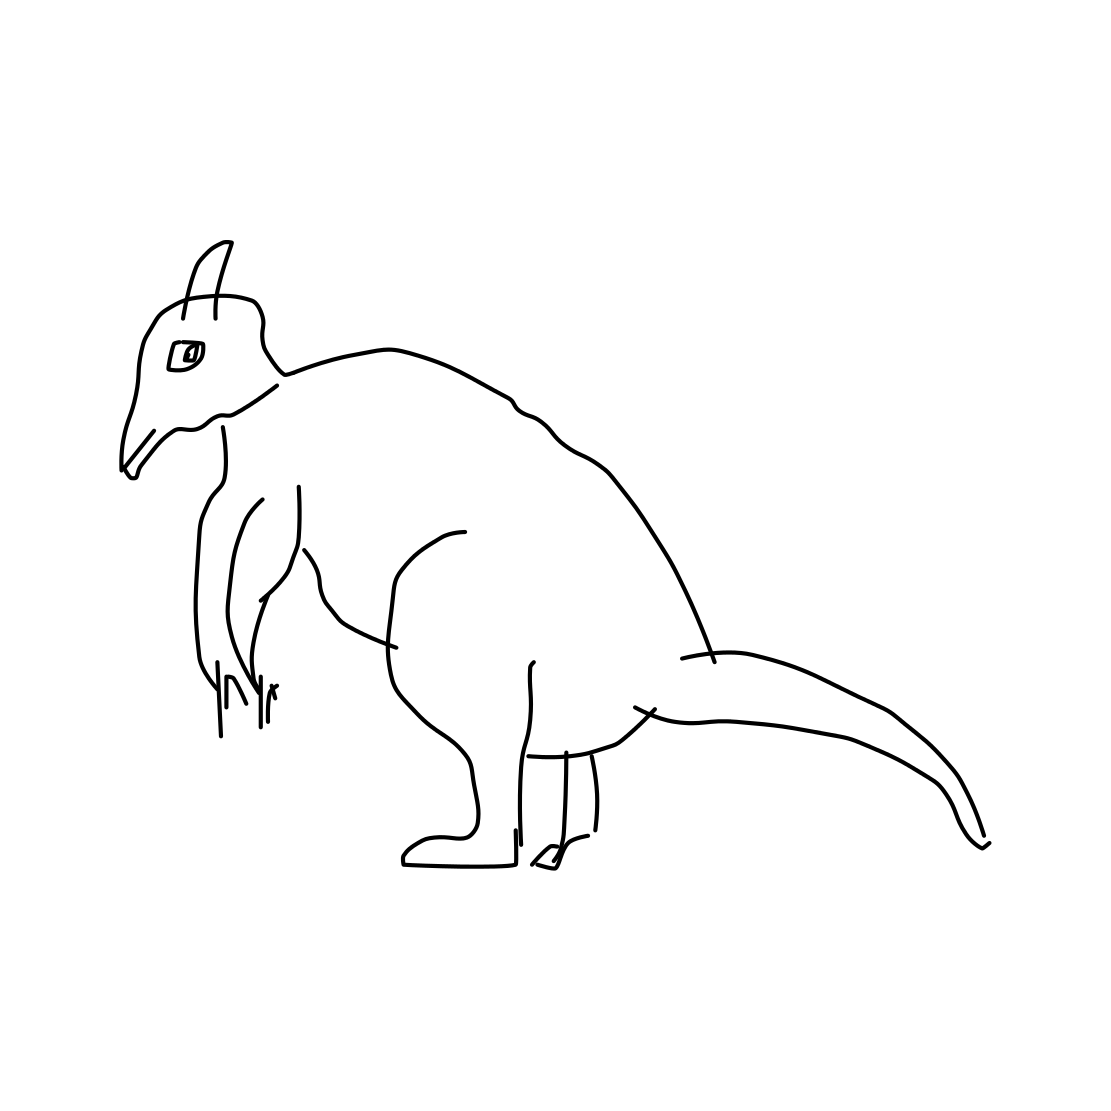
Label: kangaroo